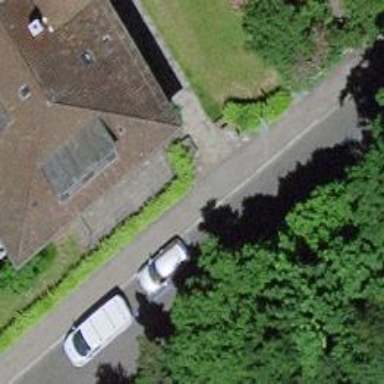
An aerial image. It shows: Paved footway.